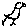
Label: bird